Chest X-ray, AP view. Patient: 54 years old, sex F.
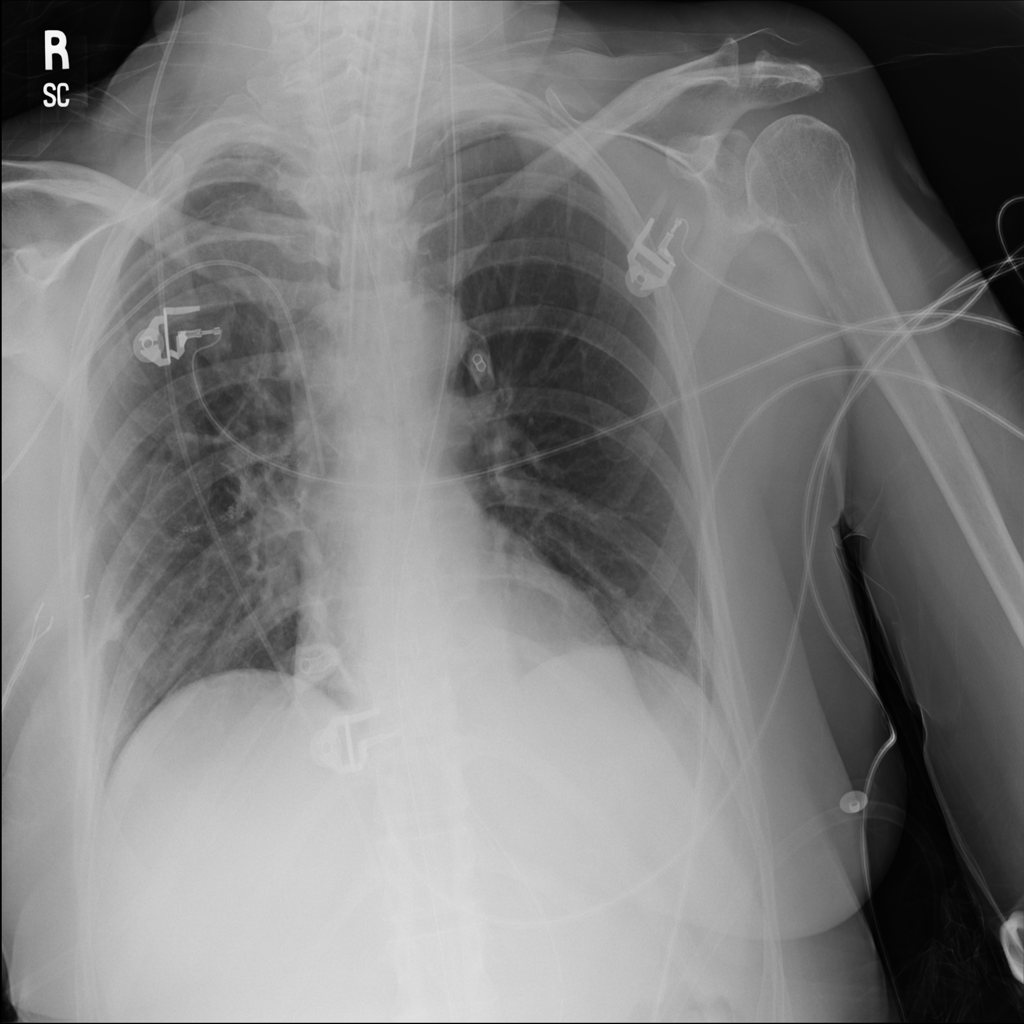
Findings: No Finding